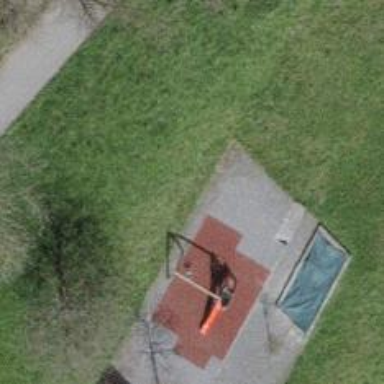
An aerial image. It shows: Playground area for leisure land.